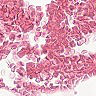
Metastatic tissue present: no